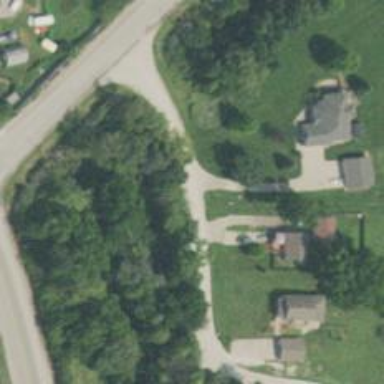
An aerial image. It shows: Residential road.